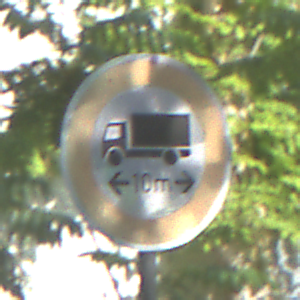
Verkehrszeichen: TatsaechlicheLaenge
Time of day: Midday
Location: Outdoor (Suburban)
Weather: Clear
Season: NotSpecified
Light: Natural